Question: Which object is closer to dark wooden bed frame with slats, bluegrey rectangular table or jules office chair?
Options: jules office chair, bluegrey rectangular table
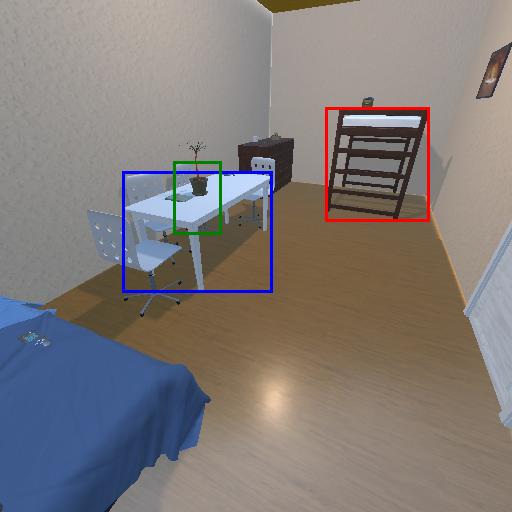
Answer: jules office chair